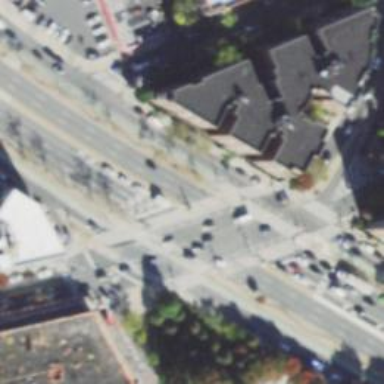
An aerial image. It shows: Footway that serves as traffic island.